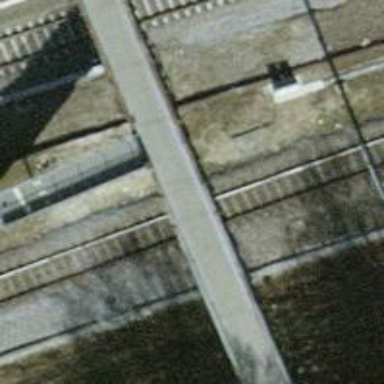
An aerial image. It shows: Set of steps on the road.